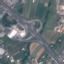
Land use / land cover class: Highway